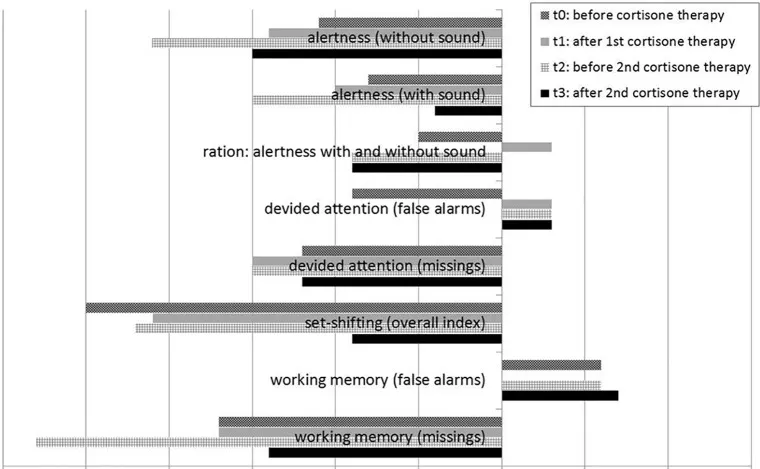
Test for attentional performance during the course of the disease.
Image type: pathology (immunostaining)